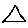
Label: triangle